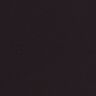
Metastatic tissue present: no